Brain MRI, t1w sequence, axial 2D slice.
Patient: age 29, sex F, weight 95 kg, height 1.95 m
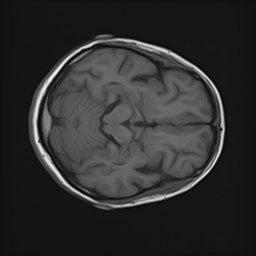